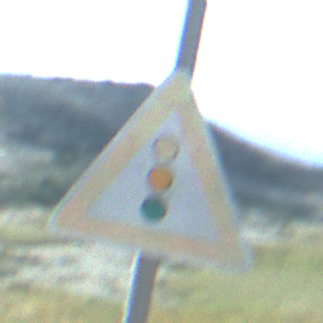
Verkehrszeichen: Lichtzeichenanlage
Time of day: Night
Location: Outdoor (Nature)
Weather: PartlyCloudy
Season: NotSpecified
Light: Natural